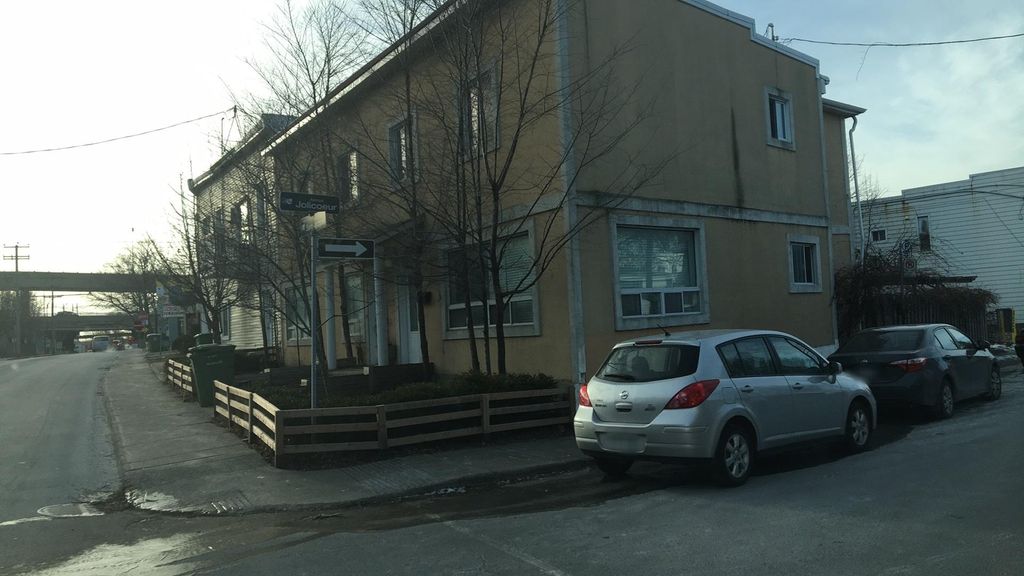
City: montreal